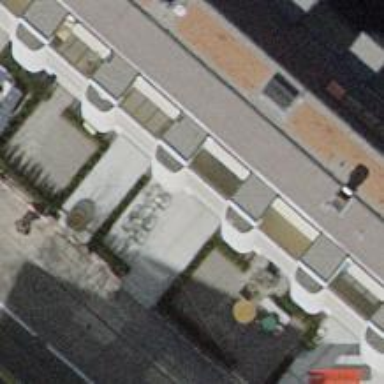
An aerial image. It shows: Bicycle parking area with stands.